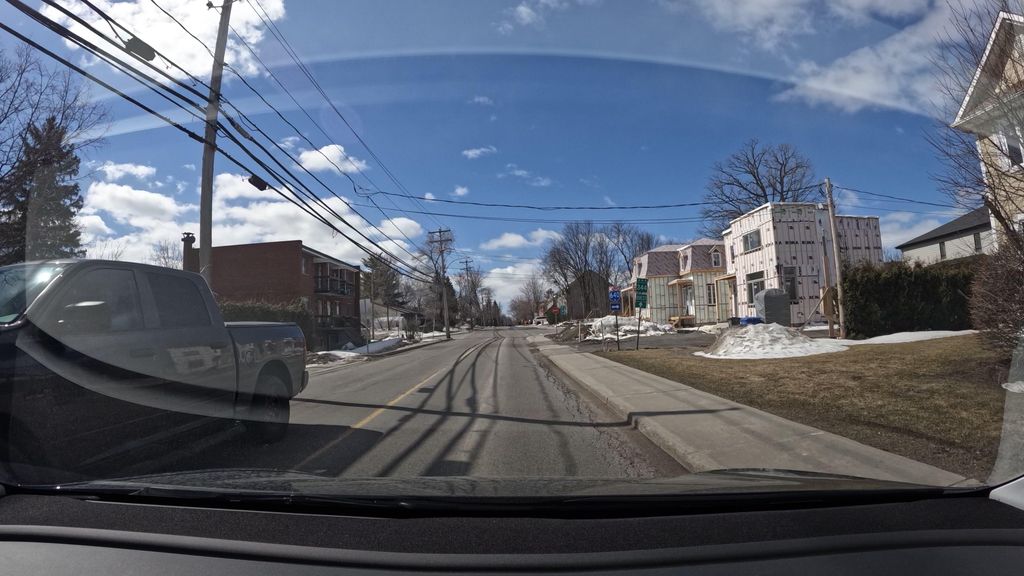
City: montreal